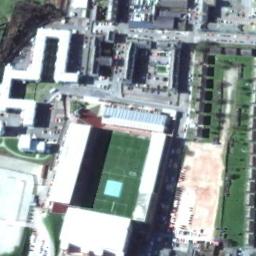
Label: stadium